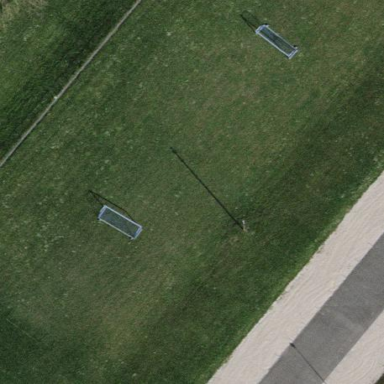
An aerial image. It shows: Soccer pitch for outdoor sports and leisure activities.